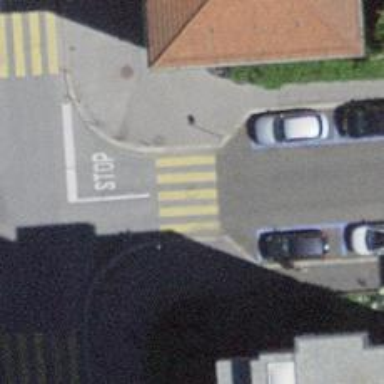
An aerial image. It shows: Uncontrolled crossing with choker traffic calming feature.